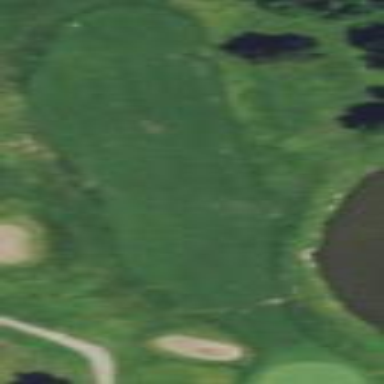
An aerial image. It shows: Golf fairway surrounded by grass.